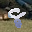
Label: 8